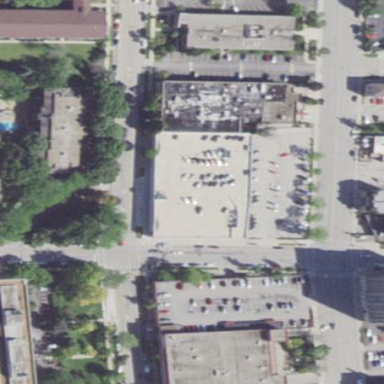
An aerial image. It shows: Contemporary white commercial building housing post office.